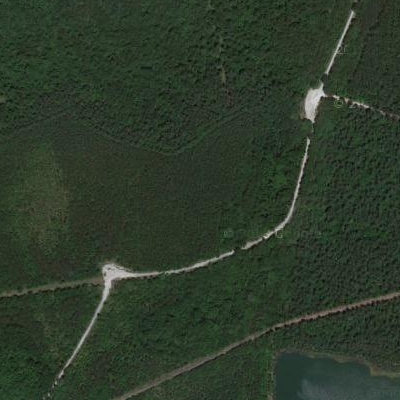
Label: eForest